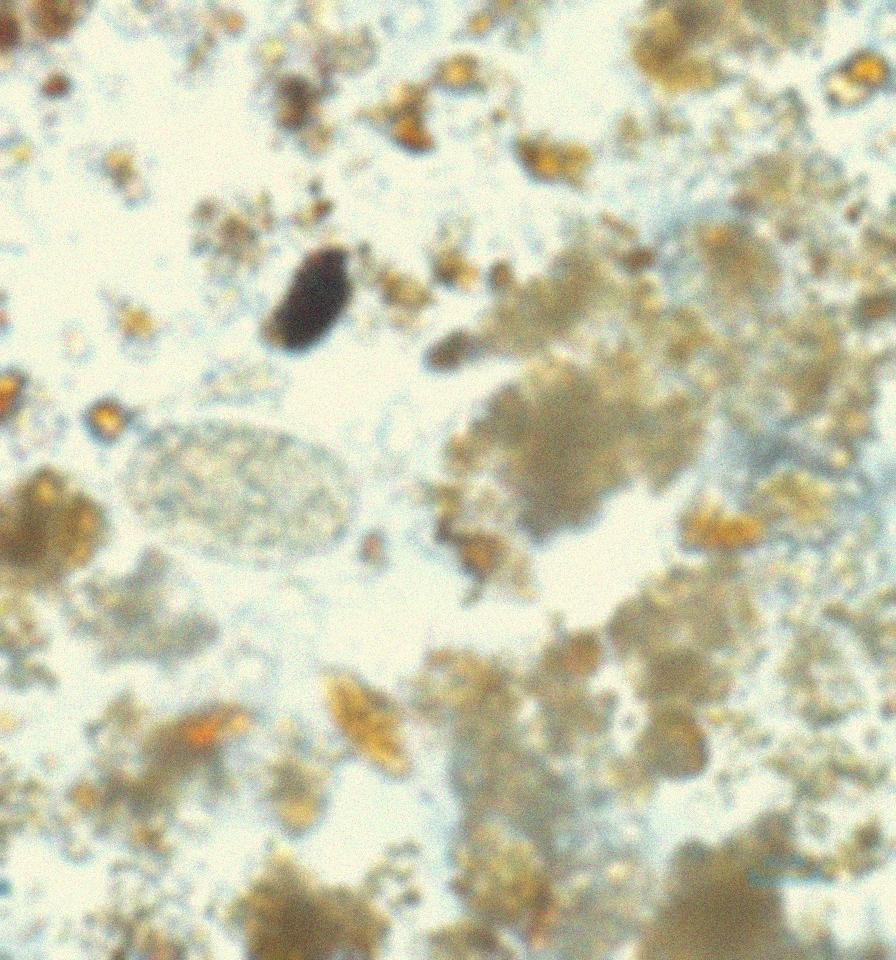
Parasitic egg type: Hookworm egg